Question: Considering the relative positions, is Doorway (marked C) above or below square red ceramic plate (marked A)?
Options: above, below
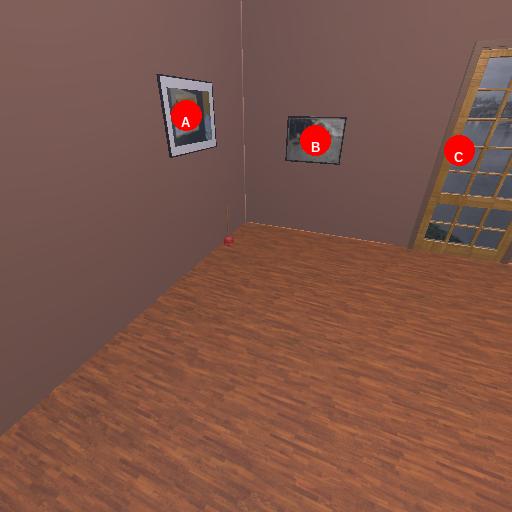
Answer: above